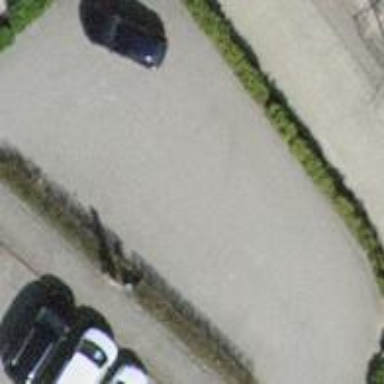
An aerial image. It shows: Parking aisle designated as service road.